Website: macys
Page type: customer-info-address
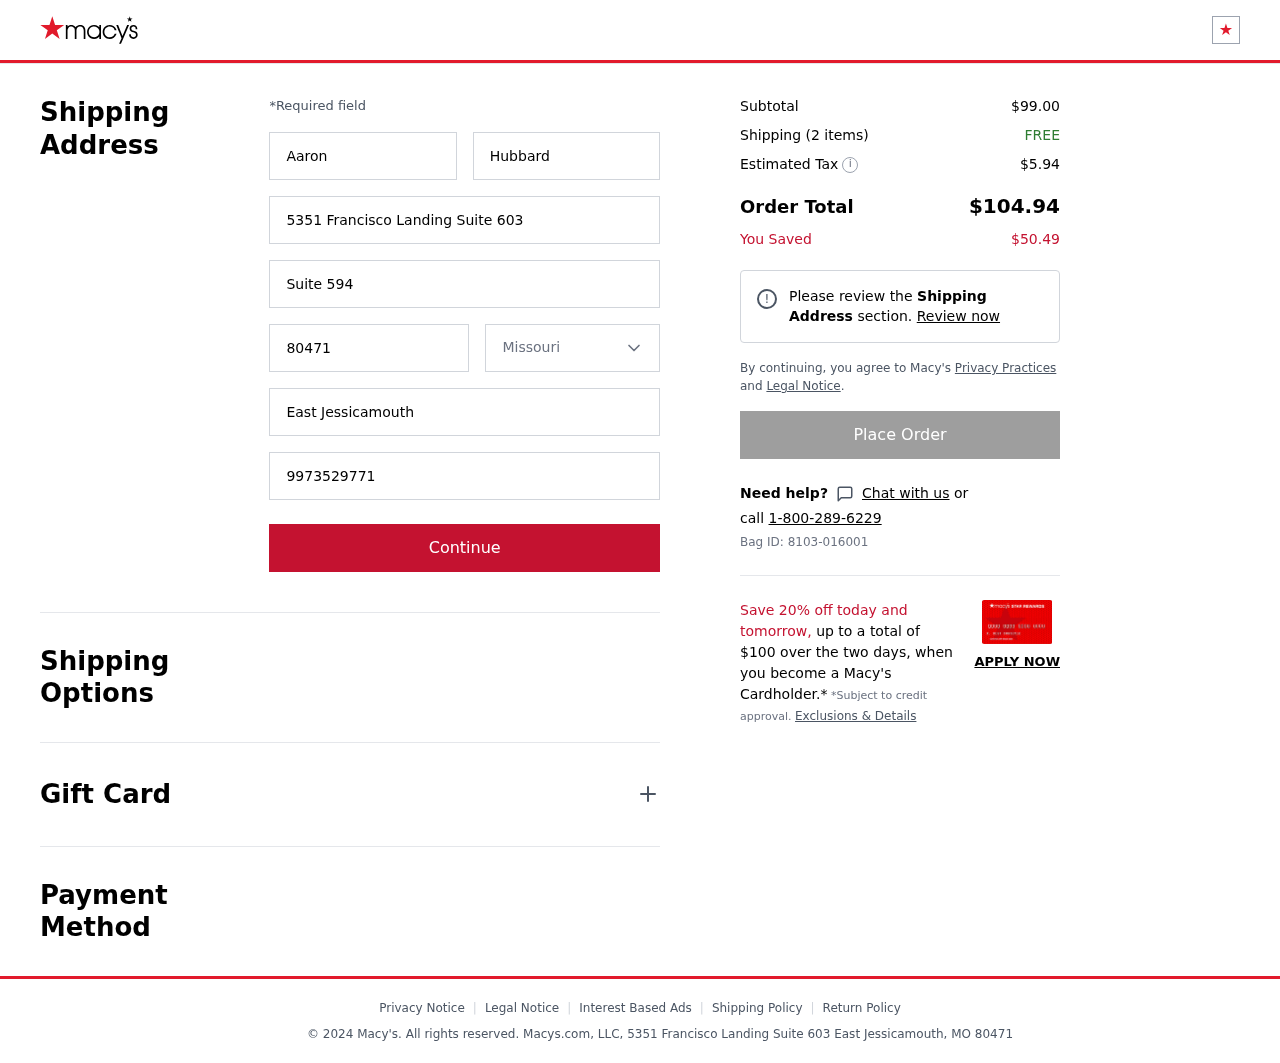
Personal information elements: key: PII_CITY
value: East Jessicamouth
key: PII_FIRSTNAME
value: Aaron
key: PII_LASTNAME
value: Hubbard
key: PII_PHONE
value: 9973529771
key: PII_POSTCODE
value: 80471
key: PII_STATE
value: Missouri
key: PII_STREET
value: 5351 Francisco Landing Suite 603
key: PII_STREET2
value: Suite 594
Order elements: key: ORDER_SUBTOTAL
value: $99.00
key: ORDER_NUM_ITEMS
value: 2
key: ORDER_SHIPPING_COST
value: FREE
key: ORDER_TAX
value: $5.94
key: ORDER_TOTAL
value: $104.94
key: ORDER_SAVINGS
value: $50.49
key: ORDER_BAG_ID
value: Bag ID: 8103-016001